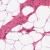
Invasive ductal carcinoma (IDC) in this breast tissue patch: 0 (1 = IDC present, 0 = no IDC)